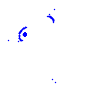
Particle: proton